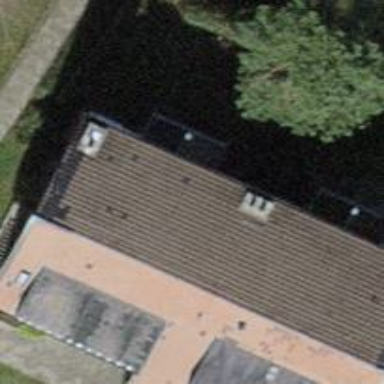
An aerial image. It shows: Apartments building with gabled roof oriented along the structure.